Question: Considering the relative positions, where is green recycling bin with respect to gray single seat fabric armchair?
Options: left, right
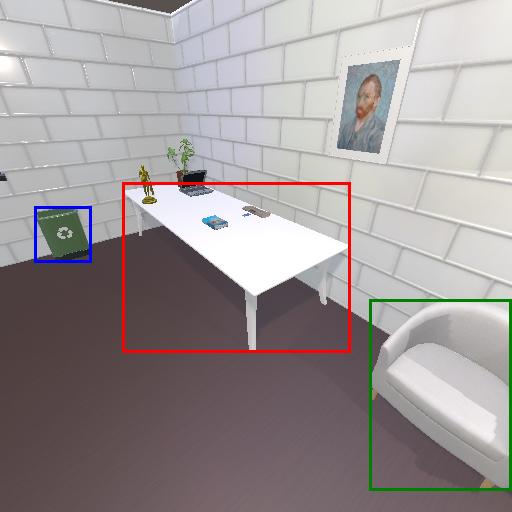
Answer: left